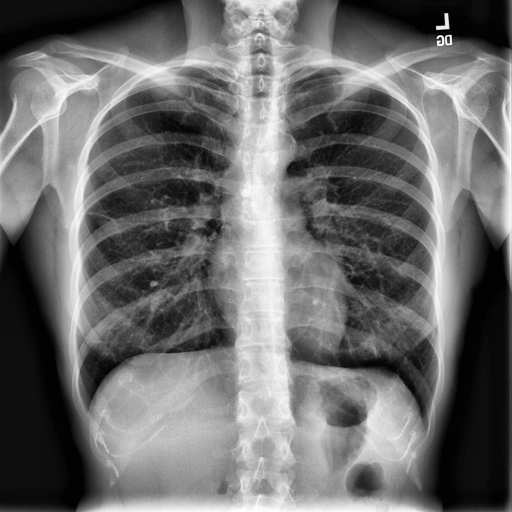
Finding: NORMAL